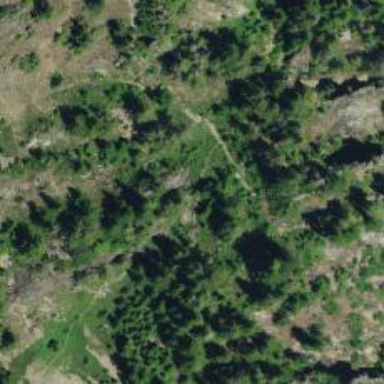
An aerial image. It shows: Path.